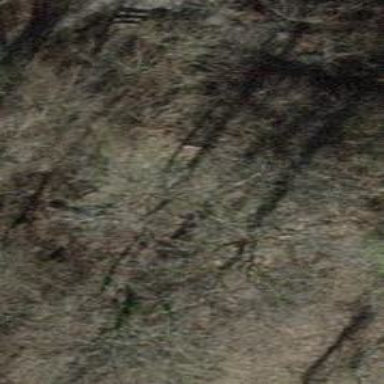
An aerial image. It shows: Path with pebblestone surface.